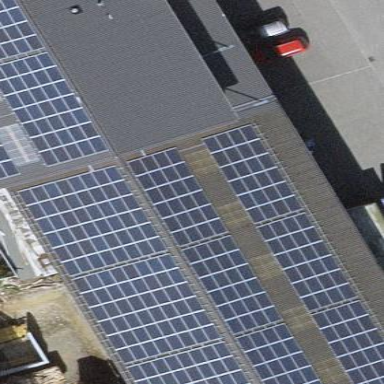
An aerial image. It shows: Solar power generator using photovoltaic panels.